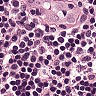
Metastatic tissue present: no